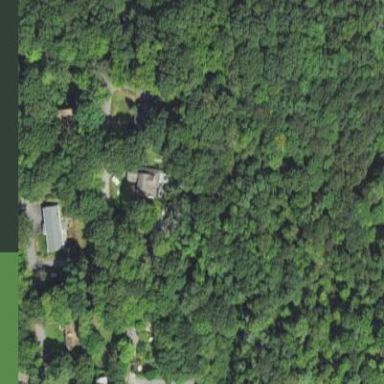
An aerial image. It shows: Mixed woodland with variety of leaf types and cycles.